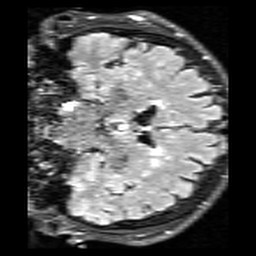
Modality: FLAIR
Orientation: coronal
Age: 79
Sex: female
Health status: healthy
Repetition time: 12 s
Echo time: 0.095 s